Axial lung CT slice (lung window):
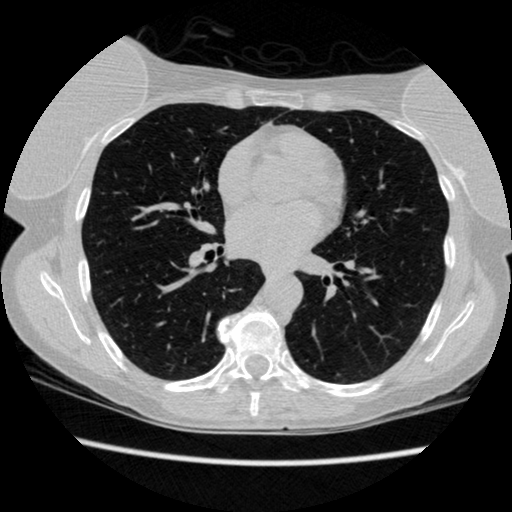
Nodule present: no